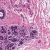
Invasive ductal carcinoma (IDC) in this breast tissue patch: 0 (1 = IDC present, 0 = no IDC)